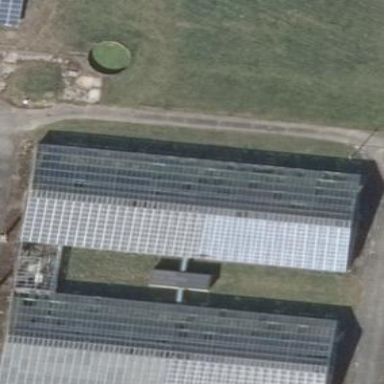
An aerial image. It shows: Greenhouse.